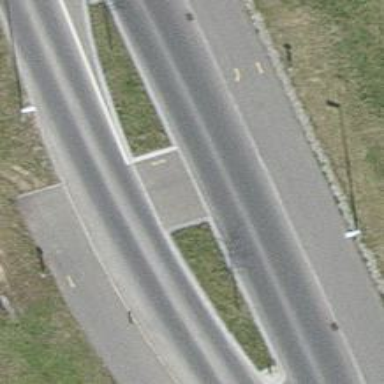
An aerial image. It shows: Unmarked crossing with pedestrian island.